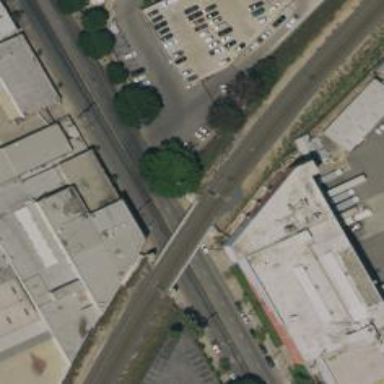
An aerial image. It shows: Bridge for light rail railway electrified with contact line.